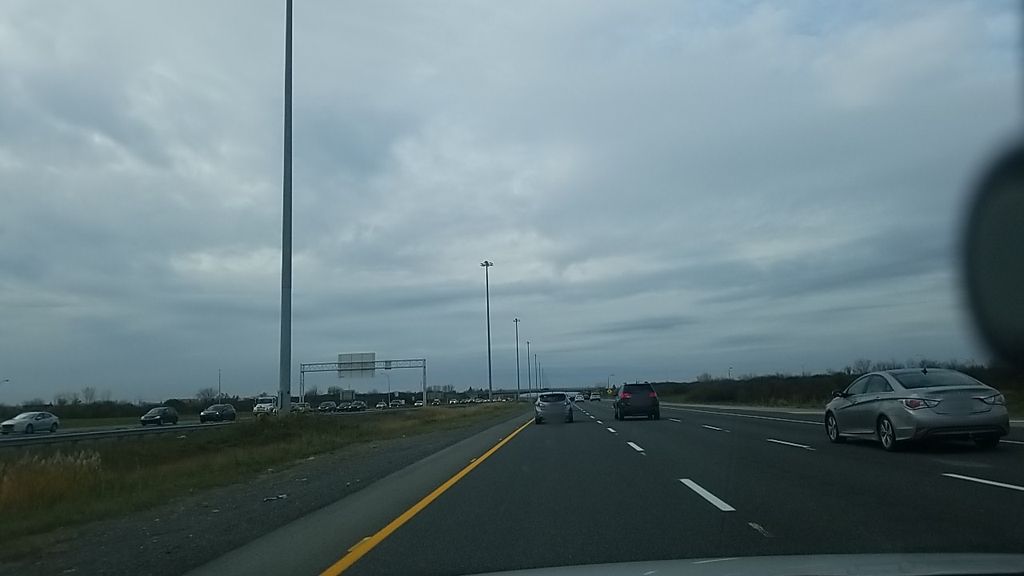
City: montreal